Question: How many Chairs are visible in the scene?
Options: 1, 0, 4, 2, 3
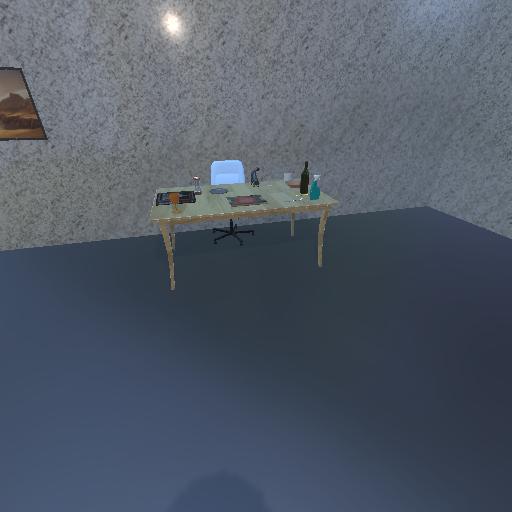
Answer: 1